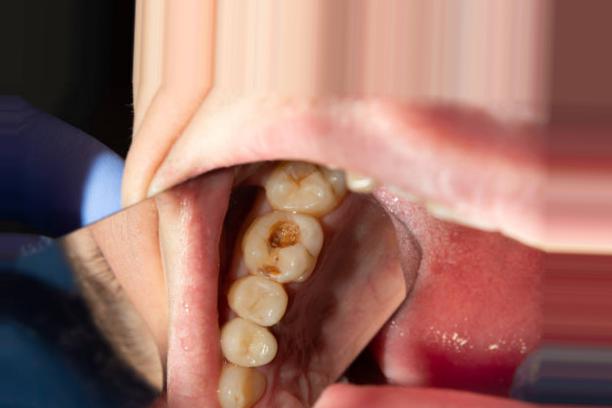
Condition: Caries